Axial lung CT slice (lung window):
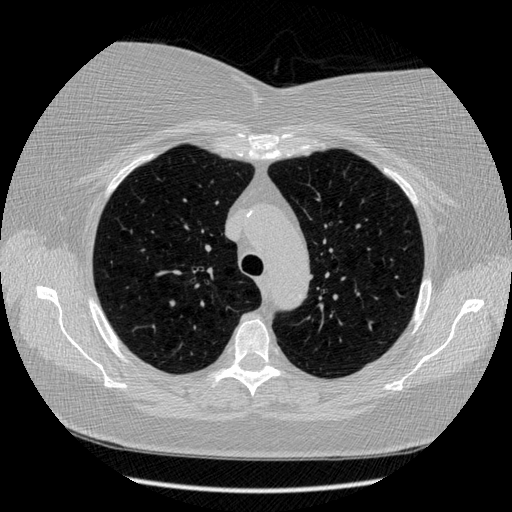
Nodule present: no